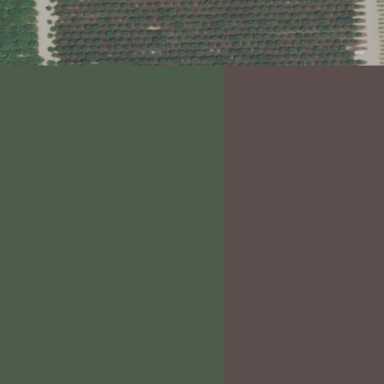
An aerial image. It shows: Orchard filled with persimmon trees.